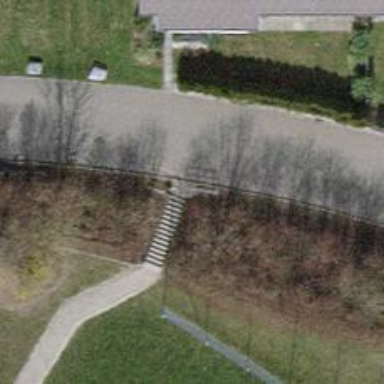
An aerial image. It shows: Road with steps.